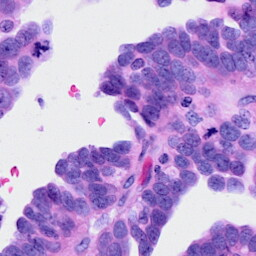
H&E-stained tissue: Ovarian